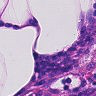
Metastatic tissue present: no